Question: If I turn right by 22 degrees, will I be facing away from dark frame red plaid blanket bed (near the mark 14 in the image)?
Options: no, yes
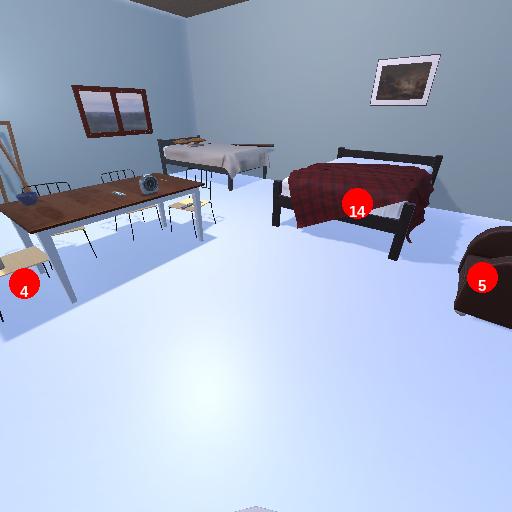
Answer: no